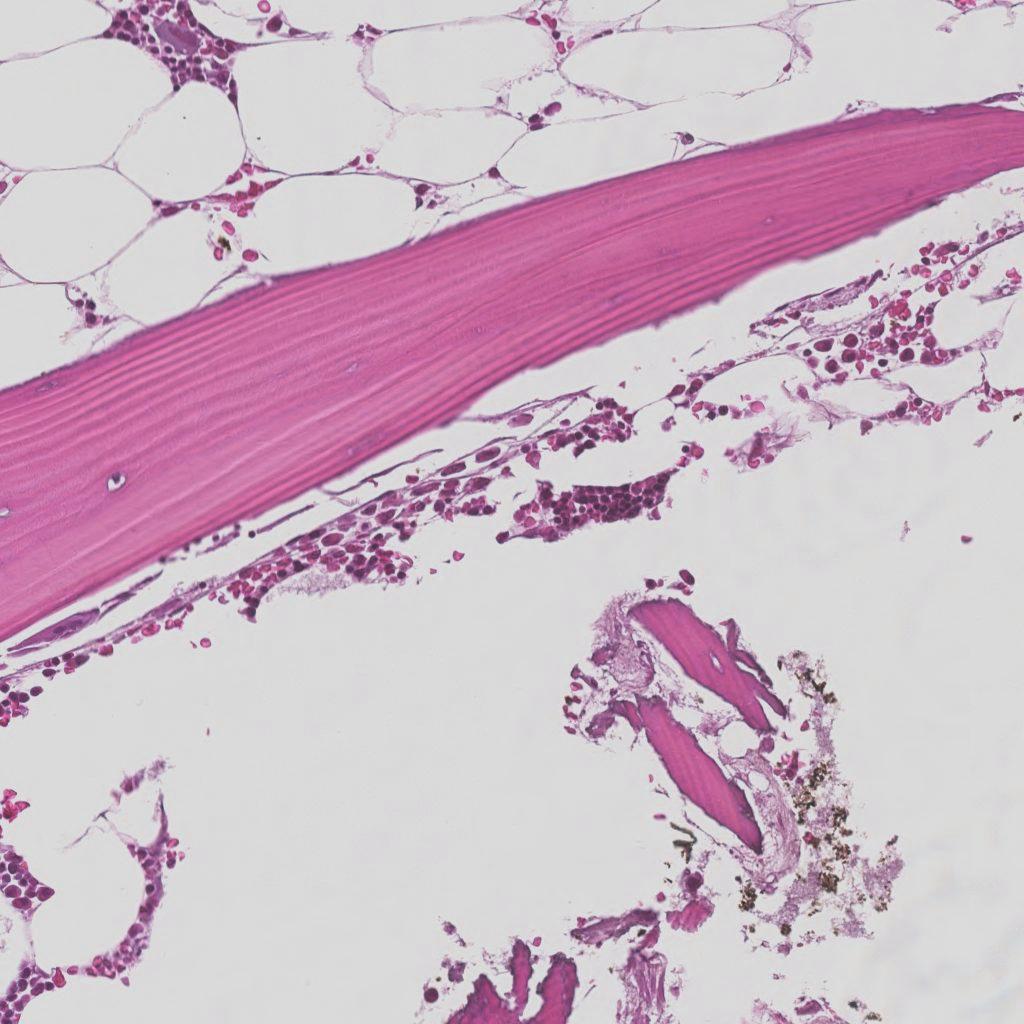
Label: Non-Tumor